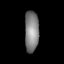
Tissue: lung
Cell type: Endothelial cells
Senescence score: 0.5566
Nuclear area (px): 563
Mean DAPI intensity: 130.513